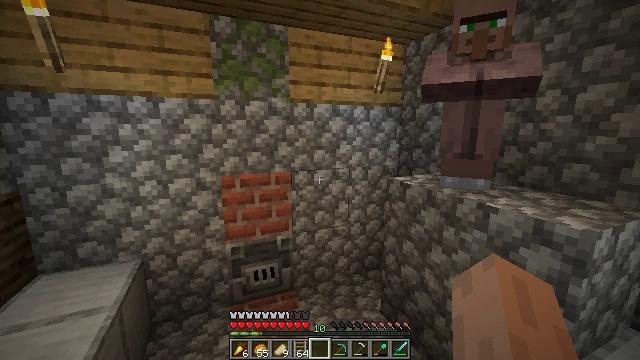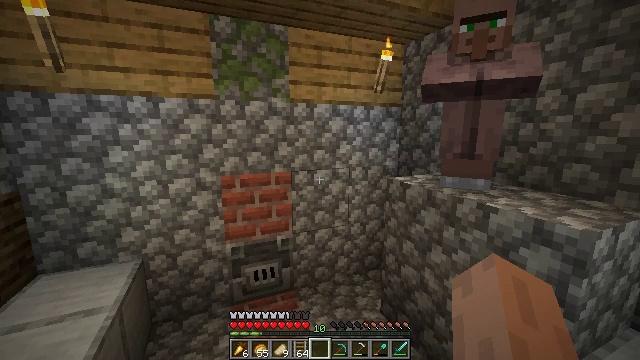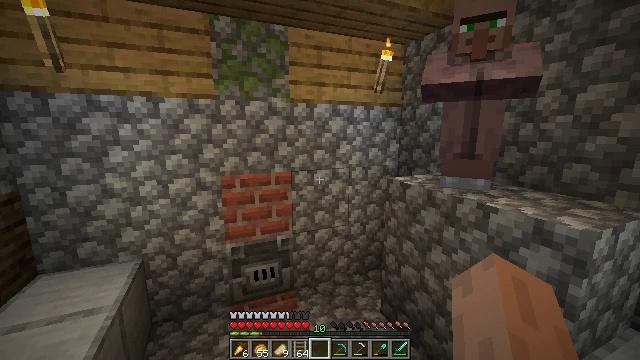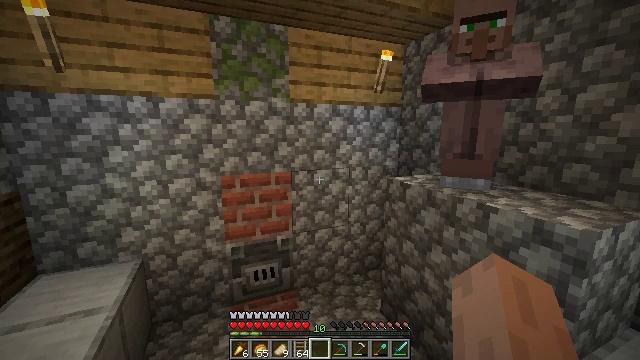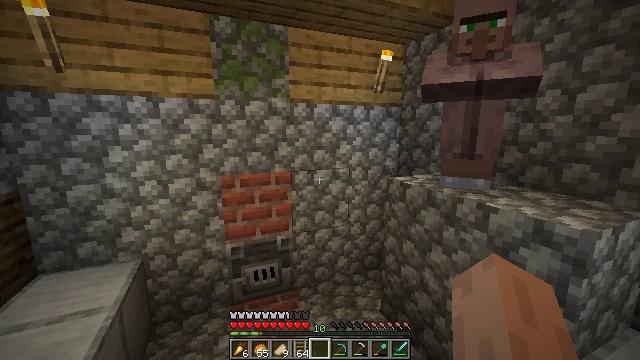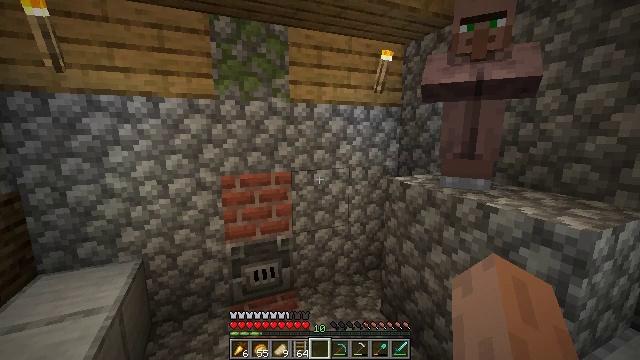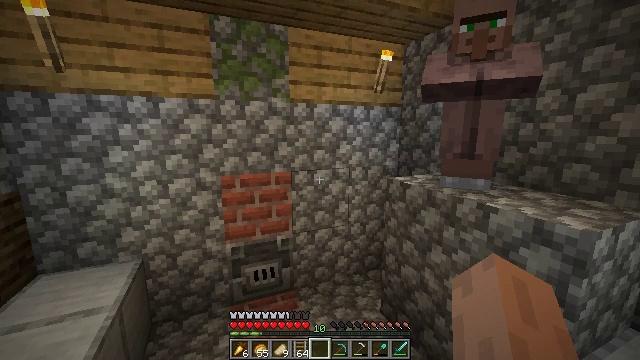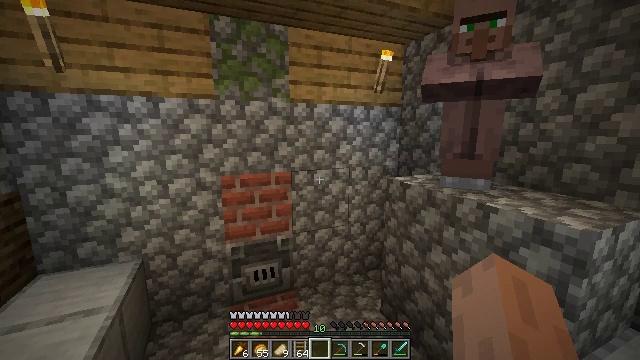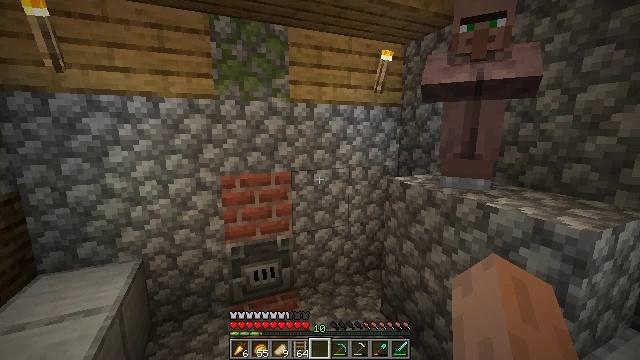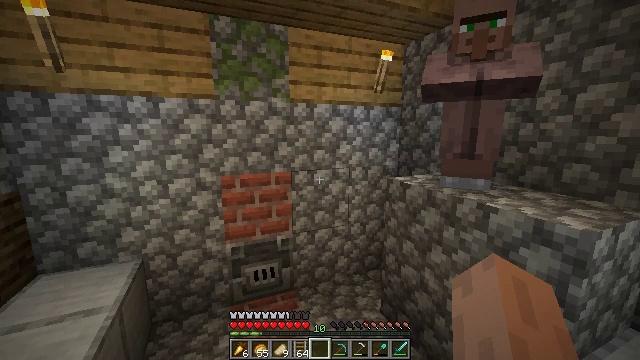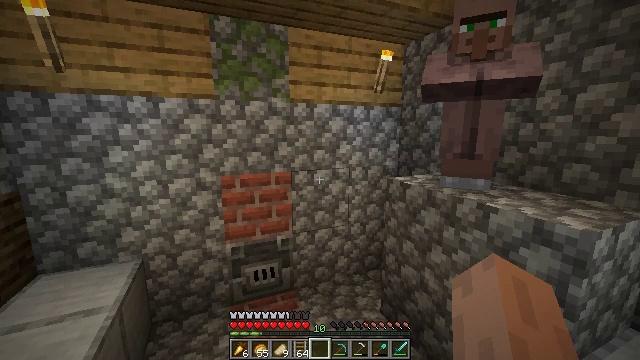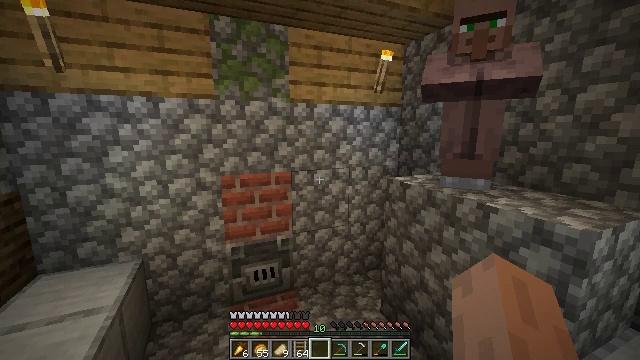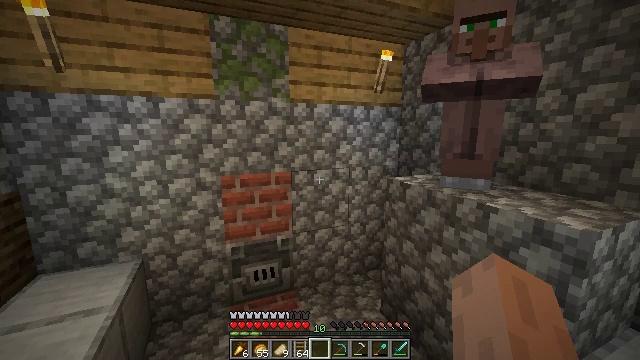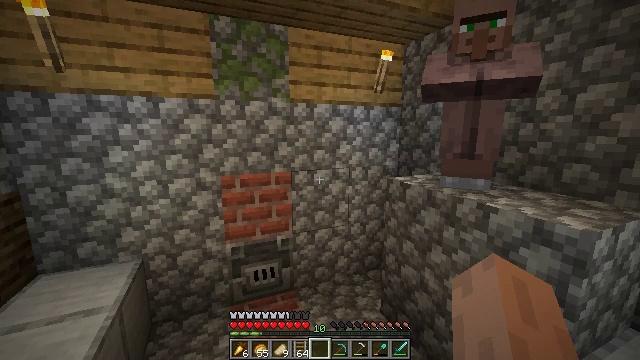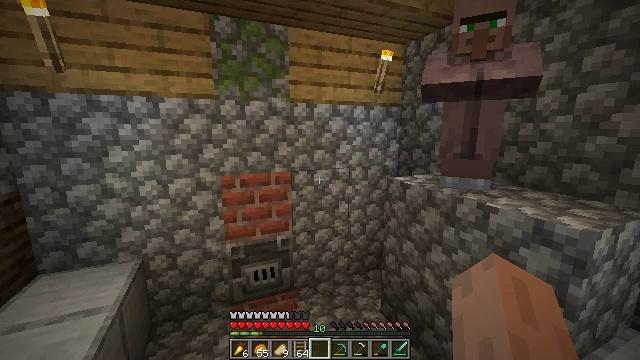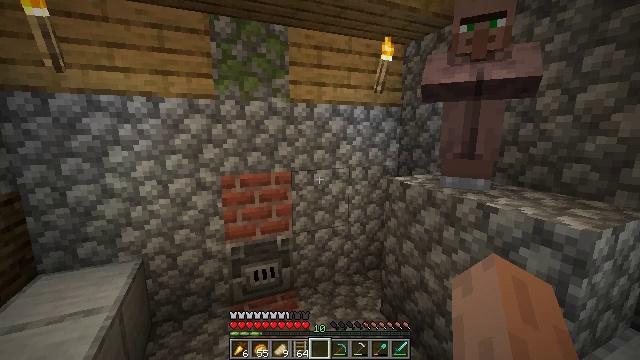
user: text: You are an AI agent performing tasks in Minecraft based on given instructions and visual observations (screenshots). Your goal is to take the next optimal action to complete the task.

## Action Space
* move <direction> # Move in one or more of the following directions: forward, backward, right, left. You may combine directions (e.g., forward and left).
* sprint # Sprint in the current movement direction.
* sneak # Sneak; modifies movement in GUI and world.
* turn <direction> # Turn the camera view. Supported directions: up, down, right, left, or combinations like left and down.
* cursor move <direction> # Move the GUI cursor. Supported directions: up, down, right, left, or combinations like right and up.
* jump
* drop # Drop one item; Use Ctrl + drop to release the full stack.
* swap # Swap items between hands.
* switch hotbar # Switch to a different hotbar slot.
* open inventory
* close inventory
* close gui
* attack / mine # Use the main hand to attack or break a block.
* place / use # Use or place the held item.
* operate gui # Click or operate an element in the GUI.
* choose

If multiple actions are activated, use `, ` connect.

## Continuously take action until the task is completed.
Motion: motion action
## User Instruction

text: Gather bricks by attacking them.
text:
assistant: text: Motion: no_op
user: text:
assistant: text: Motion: no_op
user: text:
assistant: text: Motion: no_op
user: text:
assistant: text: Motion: no_op
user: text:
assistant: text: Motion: no_op
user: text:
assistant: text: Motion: no_op
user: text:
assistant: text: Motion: no_op
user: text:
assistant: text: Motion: no_op
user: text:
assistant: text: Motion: no_op
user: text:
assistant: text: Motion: no_op
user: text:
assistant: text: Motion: no_op
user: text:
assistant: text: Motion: no_op
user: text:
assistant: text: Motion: no_op
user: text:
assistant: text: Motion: no_op
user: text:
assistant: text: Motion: no_op
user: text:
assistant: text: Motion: no_op
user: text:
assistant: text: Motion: no_op
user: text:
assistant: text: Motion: no_op
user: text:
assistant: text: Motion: no_op
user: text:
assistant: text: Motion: no_op
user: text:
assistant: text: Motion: no_op
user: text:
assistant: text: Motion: no_op
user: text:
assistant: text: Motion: no_op
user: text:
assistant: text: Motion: no_op
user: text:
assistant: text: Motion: no_op
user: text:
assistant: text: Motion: no_op
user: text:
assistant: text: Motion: no_op
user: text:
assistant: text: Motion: no_op
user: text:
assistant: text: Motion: no_op
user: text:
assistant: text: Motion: no_op